Question: I have a dataframe and the contents of the dataframe look like this:
'''
V1 V2 V3 V4
1 2013-08-01 1769.00 1769.00 1769
2 2013-09-01 1106.00 1106.00 1106
3 2013-10-01 1180.00 1180.00 1180
4 2013-11-01 1401.00 1401.00 1401
5 2013-12-01 1327.00 1327.00 1327
6 2014-01-01 1673.00 1673.00 1673
7 2014-02-01 1455.00 1455.00 1455
8 2014-03-01 1819.00 1819.00 1819
9 2014-04-01 1964.00 1964.00 1964
10 2014-05-01 2474.00 2474.00 2474
11 2014-06-01 2255.00 2255.00 2255
12 2014-07-01 2183.00 2183.00 2183
13 2014-08-01 2016.00 2016.00 2016
14 2014-09-01 2271.00 2271.00 2271
15 2014-10-01 238.80 118.80 0
16 2014-11-01 149.25 74.25 0
17 2014-12-01 159.20 79.20 0
18 2015-01-01 189.05 94.05 0
19 2015-02-01 179.10 89.10 0
20 2015-03-01 228.85 113.85 0
21 2015-04-01 199.00 99.00 0
22 2015-05-01 248.75 123.75 0
23 2015-06-01 268.65 133.65 0
24 2015-07-01 338.30 168.30 0
25 2015-08-01 308.45 153.45 0
26 2015-09-01 298.50 148.50 0
'''
I am trying to plot the data contained in the variables 'V2', 'V3' and 'V4' against time contained in 'V1'. I want the entries after row 14 to be in different color. I have coded the following:
'''
p <- ggplot() + geom_line(data=data[1:14,],aes(x=V1, y=V2), color='blue', size=1.5)
p <- p + geom_line(data=data[15:26,],aes(x=V1, y=V2), color='red', size=1.5)
p <- p + geom_line(data=data[15:26,],aes(x=V1, y=V3), color='green', size=1.5)
p <- p + geom_line(data=data[15:26,],aes(x=V1, y=V4), color='yellow', size=3) +
xlab('Time') + ylab('Revenue')
p
'''
This gives me the following plot:

I would like to add an external legend to the plot and I have been unable to do that.
Any pointers would be much appreciated.
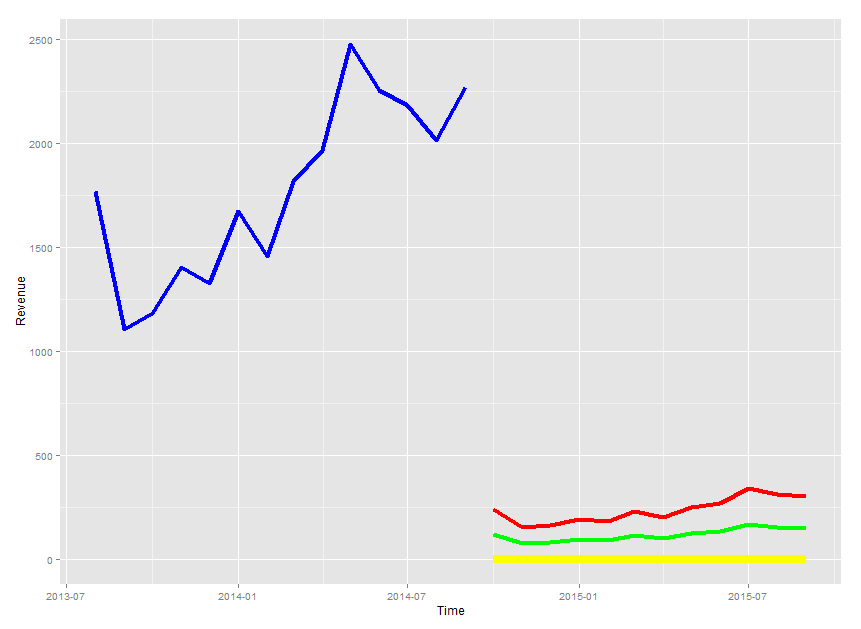
Answer: Since you are not plotting V1 vs V3 and V4 for rows 1:14, You can use geom_text for adding extra information:
'''
data = structure(list(V1 = structure(c(15713, 15714, 15715, 15716, 15717,
16071, 16072, 16073, 16074, 16075, 16076, 16077, 16078, 16079,
16080, 16081, 16082, 16436, 16437, 16438, 16439, 16440, 16441,
16442, 16443, 16444), class = "Date"), V2 = c(1769, 1106, 1180,
1401, 1327, 1673, 1455, 1819, 1964, 2474, 2255, 2183, 2016, 2271,
238.8, 149.25, 159.2, 189.05, 179.1, 228.85, 199, 248.75, 268.65,
338.3, 308.45, 298.5), V3 = c(1769, 1106, 1180, 1401, 1327, 1673,
1455, 1819, 1964, 2474, 2255, 2183, 2016, 2271, 118.8, 74.25,
79.2, 94.05, 89.1, 113.85, 99, 123.75, 133.65, 168.3, 153.45,
148.5), V4 = c(1769L, 1106L, 1180L, 1401L, 1327L, 1673L, 1455L,
1819L, 1964L, 2474L, 2255L, 2183L, 2016L, 2271L, 0L, 0L, 0L,
0L, 0L, 0L, 0L, 0L, 0L, 0L, 0L, 0L)), .Names = c("V1", "V2",
"V3", "V4"), row.names = c(NA, -26L), class = "data.frame")
p <- ggplot() + geom_line(data=data[1:14,],aes(x=V1, y=V2), color='blue', size=1.5)
p <- p + geom_line(data=data[15:26,],aes(x=V1, y=V2), color='red', size=1.5)
p <- p + geom_line(data=data[15:26,],aes(x=V1, y=V3), color='green', size=1.5)
p <- p + geom_line(data=data[15:26,],aes(x=V1, y=V4), color='yellow', size=3) +
xlab('Time') + ylab('Revenue')
p <- p+ geom_text(aes(x= as.Date("2014-06-01", format="%Y-%d-%m"),y=50,label="Your info"))
p
'''